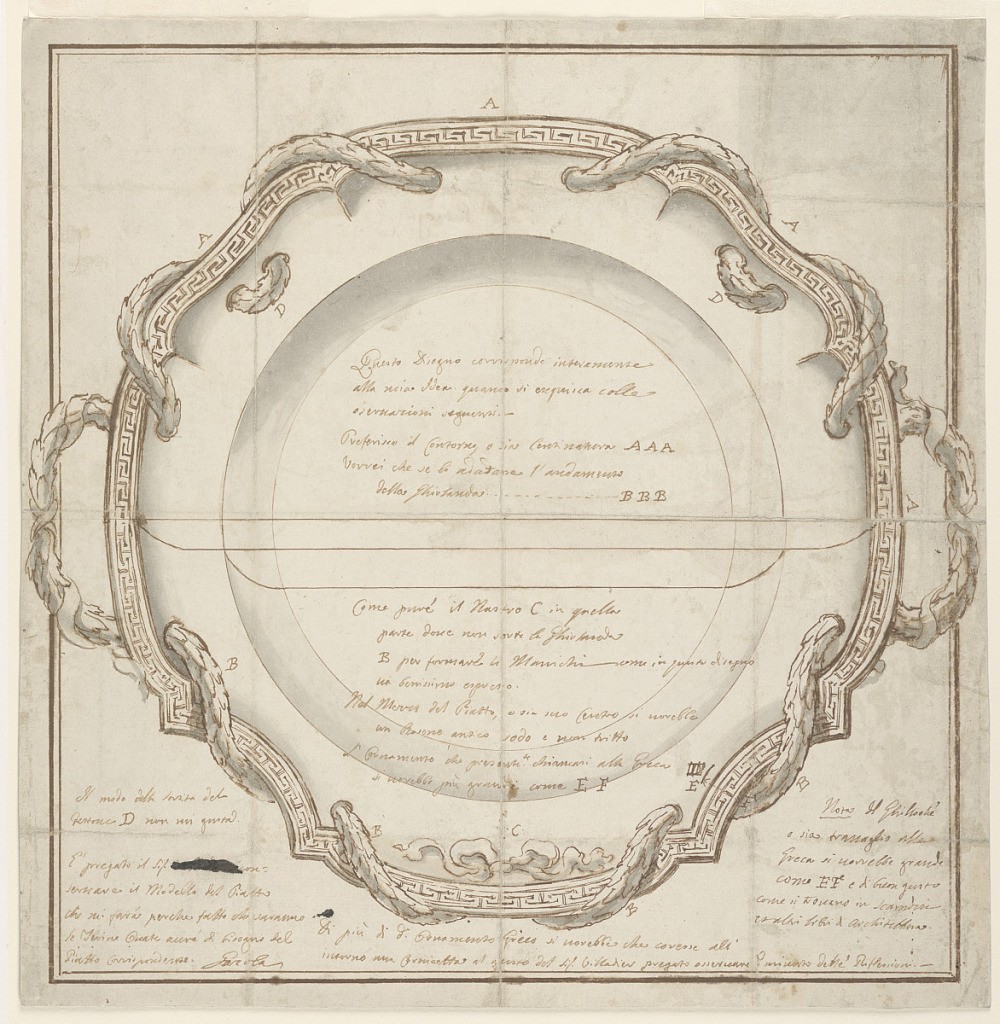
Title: Design for a Plate
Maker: Pietro Francesco Garoli, Italian, 1638 – 1716
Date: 1650–1750
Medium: pen and ink, brush and wash on paper
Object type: Drawing
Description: Shown in bird's eye view with section outlined in the middle. Suggested are an undulating rim and an alternatively convex and concave one. It is edged by a Greek which is intertwined with a laurel garland. Framing lines, which are interrupted by two handles.